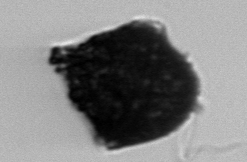
Label: Gonyaulax